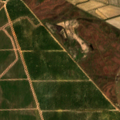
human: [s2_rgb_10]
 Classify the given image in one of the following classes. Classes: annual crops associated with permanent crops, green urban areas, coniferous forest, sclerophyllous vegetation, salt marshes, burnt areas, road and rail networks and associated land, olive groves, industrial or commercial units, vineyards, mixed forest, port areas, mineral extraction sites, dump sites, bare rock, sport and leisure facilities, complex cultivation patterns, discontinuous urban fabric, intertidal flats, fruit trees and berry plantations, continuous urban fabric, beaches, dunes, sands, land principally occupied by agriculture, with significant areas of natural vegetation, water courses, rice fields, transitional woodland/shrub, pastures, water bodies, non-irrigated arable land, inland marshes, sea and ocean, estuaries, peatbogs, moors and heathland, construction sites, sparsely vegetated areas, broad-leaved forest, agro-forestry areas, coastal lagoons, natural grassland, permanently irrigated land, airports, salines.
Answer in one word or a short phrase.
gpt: continuous urban fabric